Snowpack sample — Buffalo Mountain, Silverthorne, Colorado, USA (2/22/26, 2:02 PM MST)
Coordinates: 39.622, -106.113
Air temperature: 33 °F
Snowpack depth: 63 cm
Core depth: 40 cm
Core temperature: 26.6 °F
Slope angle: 11°, slope face: 116°
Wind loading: low
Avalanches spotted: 0
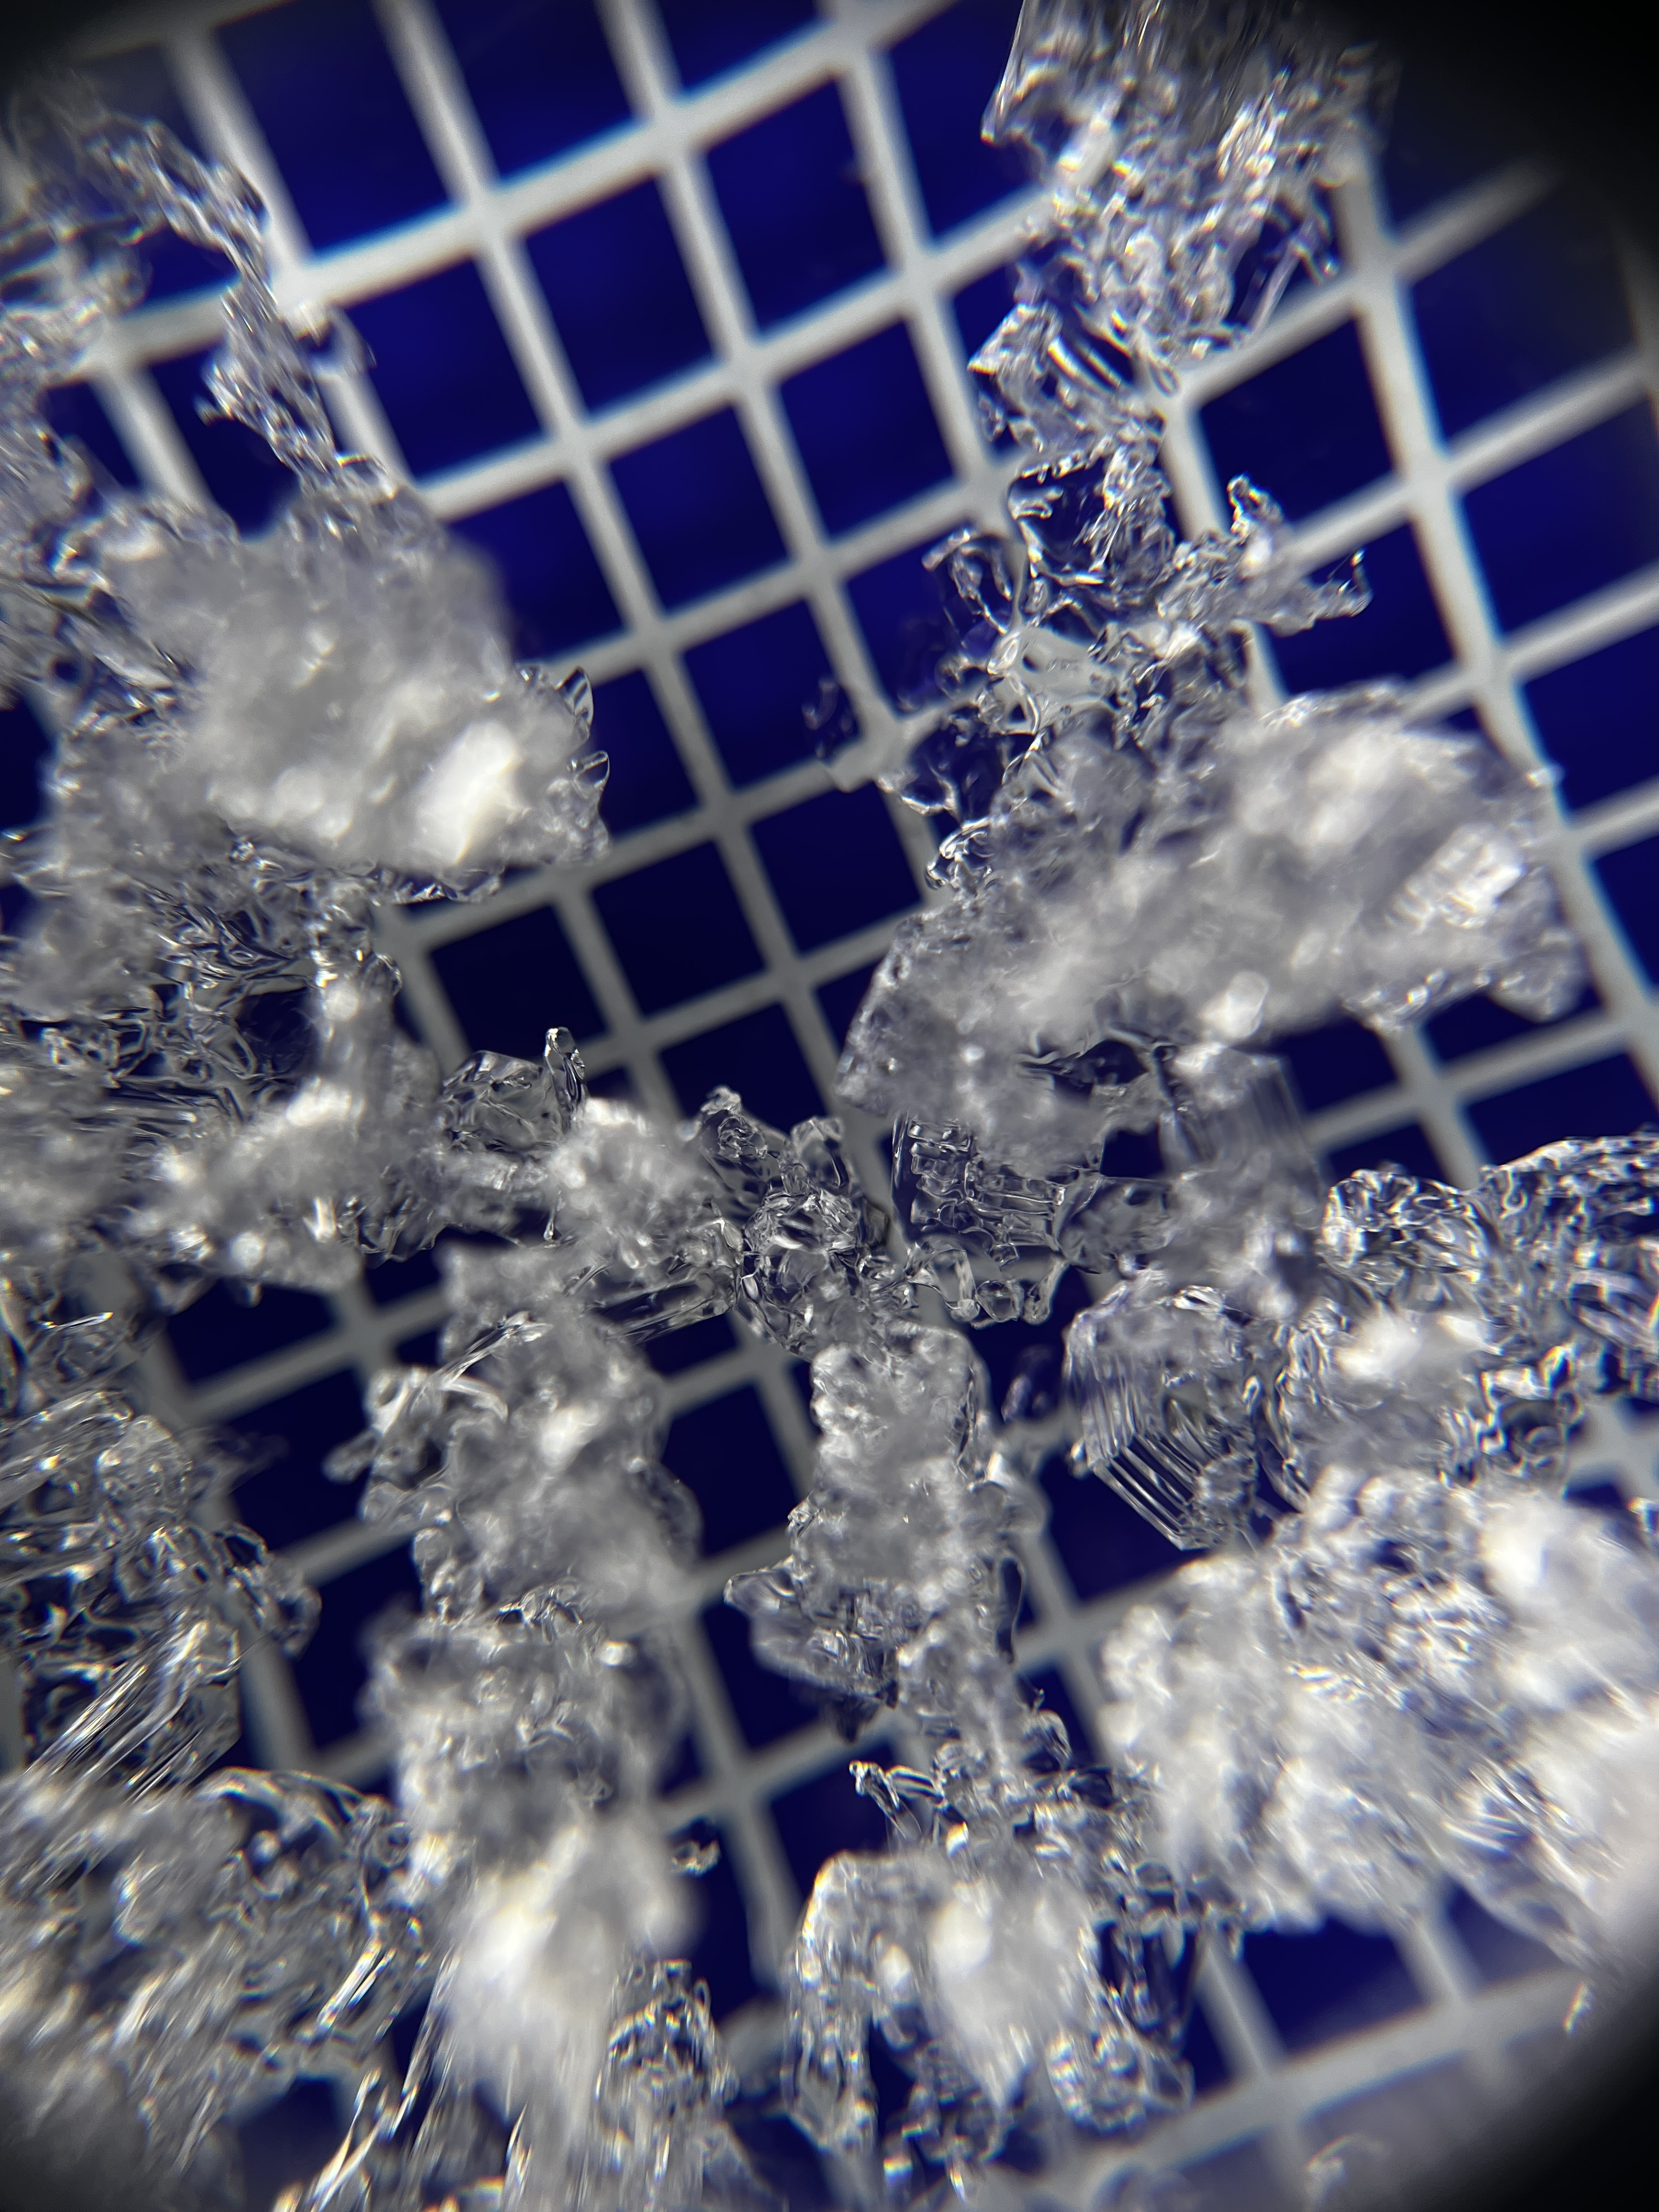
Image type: magnified_profile
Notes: In a firebreak similar to site 1, minimal wind loading with no spotted avalanches (not many faces in view though)